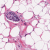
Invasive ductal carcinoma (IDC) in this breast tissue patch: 0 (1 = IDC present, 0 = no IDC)